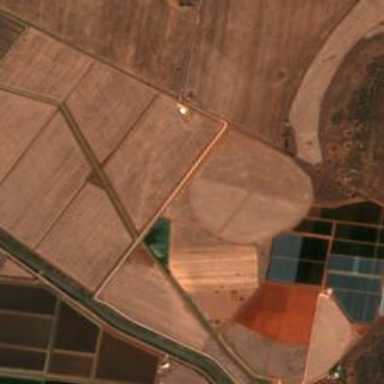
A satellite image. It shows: Farmland with irrigation.